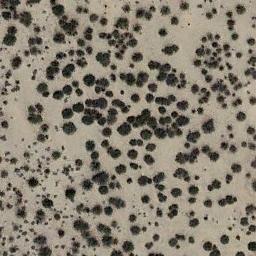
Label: chaparral